Here is the continuous-wavelet rendering of a rotor kit's vibration signal. Determine the machine's mechanical condition. Answer with exactly one of: normal, misalignment, unbalance, looseness.
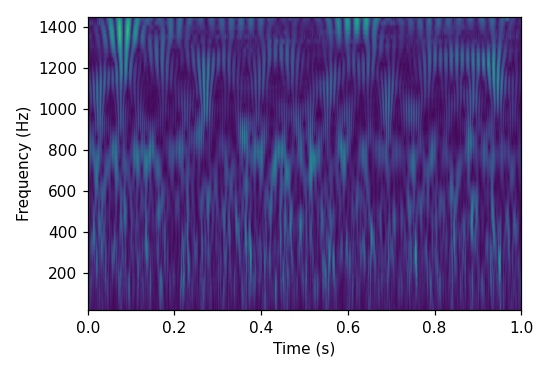
Answer: looseness